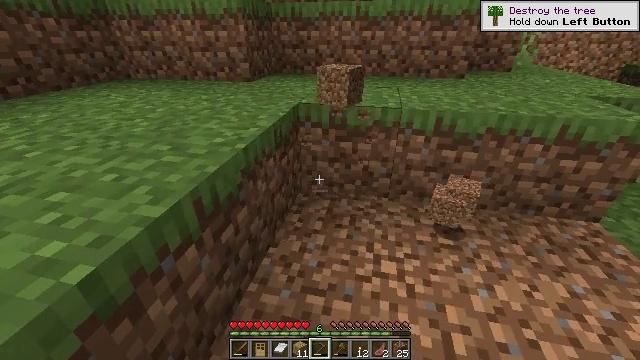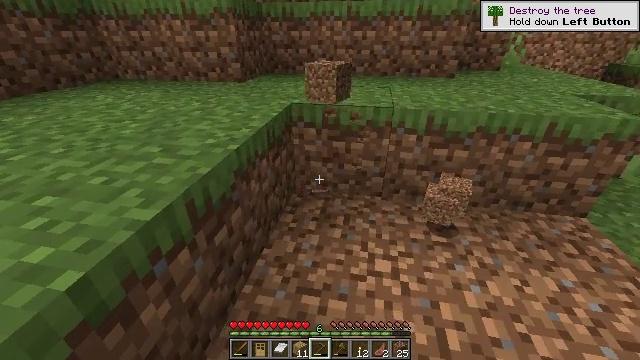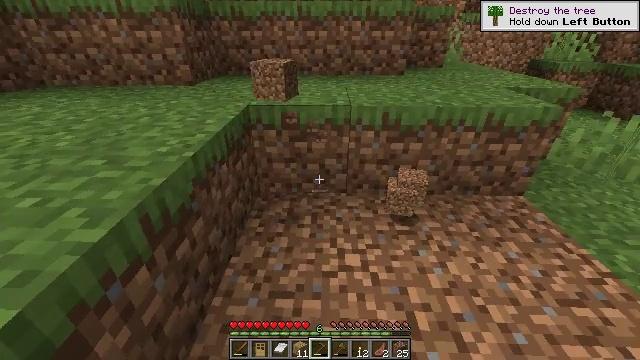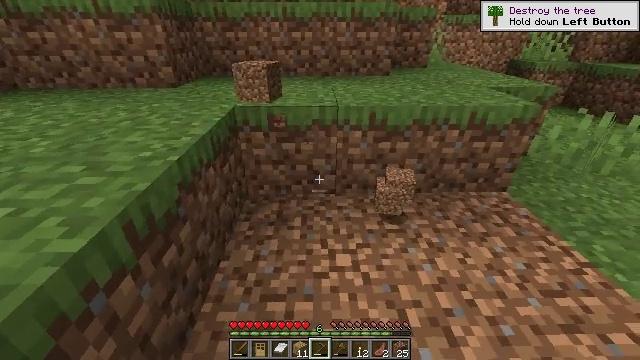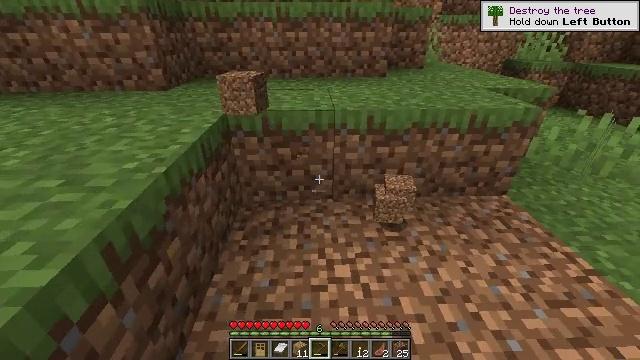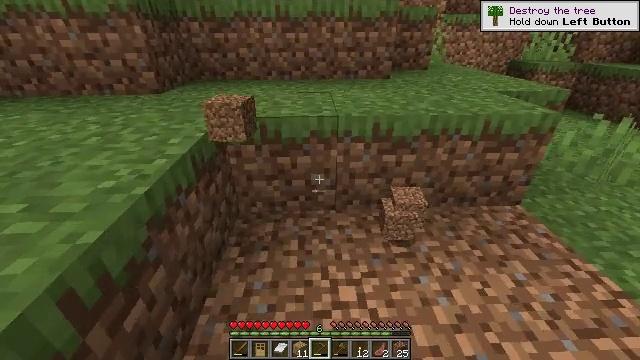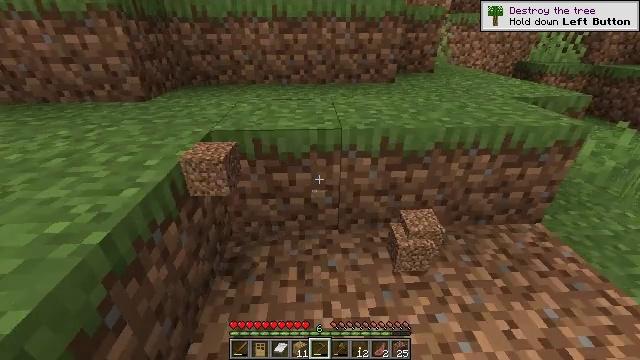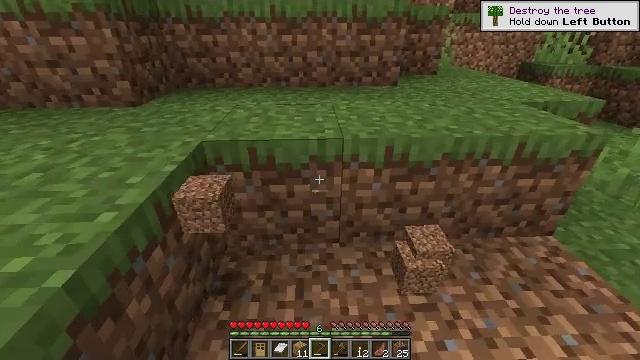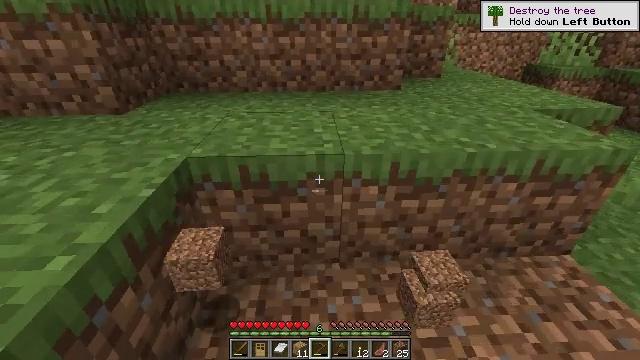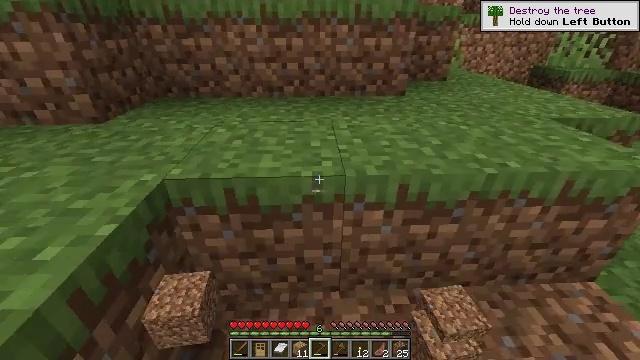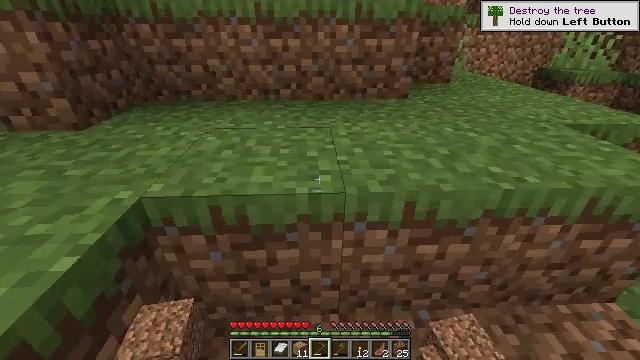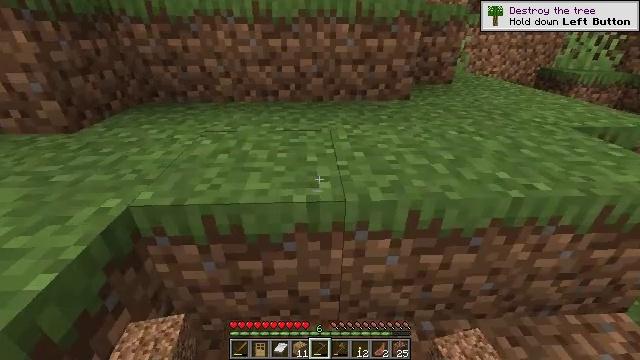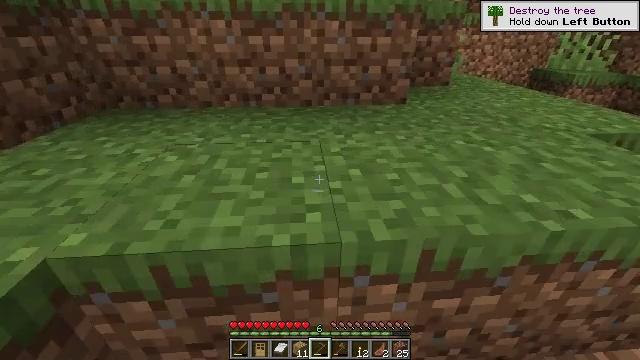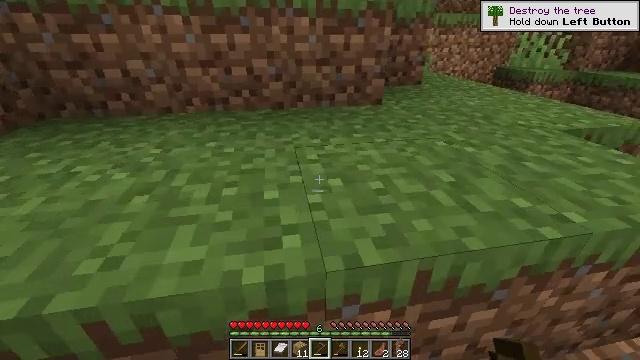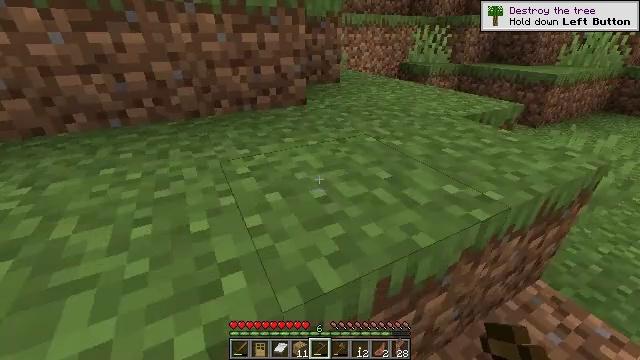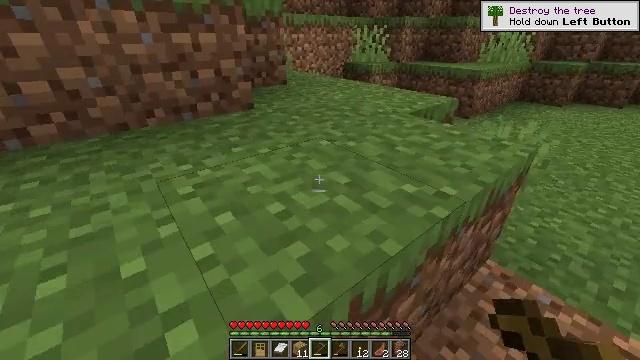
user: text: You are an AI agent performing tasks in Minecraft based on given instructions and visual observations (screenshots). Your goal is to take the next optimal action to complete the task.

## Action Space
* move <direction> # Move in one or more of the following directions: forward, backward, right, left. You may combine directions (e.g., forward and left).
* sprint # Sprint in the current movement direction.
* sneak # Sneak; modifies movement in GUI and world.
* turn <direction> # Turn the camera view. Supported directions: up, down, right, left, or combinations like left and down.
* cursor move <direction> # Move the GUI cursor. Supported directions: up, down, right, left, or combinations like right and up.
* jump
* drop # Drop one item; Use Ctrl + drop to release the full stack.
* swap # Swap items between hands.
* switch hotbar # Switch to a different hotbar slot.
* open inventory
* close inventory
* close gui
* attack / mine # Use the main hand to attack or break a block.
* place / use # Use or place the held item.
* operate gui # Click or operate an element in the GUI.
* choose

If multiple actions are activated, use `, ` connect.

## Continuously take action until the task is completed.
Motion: motion action
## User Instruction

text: Gather grass block for landscaping.
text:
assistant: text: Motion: turn right
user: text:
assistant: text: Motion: turn right
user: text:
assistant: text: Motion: move forward, turn right
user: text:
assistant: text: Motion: move forward, turn right
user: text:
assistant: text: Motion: move forward
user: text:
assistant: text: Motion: move forward
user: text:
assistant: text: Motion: move forward
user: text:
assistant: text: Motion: move forward
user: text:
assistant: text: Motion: move forward
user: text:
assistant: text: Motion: move forward
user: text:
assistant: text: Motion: move forward
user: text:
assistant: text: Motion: move forward, turn right
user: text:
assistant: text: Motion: move forward, turn right
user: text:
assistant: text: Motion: move forward, turn right
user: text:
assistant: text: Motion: turn right
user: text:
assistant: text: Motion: turn right
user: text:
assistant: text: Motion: turn right
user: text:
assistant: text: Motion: turn right
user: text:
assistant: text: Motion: turn right
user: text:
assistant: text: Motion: turn right
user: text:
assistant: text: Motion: turn right
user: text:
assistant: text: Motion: no_op
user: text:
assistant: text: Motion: no_op
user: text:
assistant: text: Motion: move forward
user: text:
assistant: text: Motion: move forward
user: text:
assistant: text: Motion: move forward
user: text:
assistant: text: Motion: move forward
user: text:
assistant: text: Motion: move forward
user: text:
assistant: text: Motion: turn left
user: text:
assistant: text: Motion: turn left